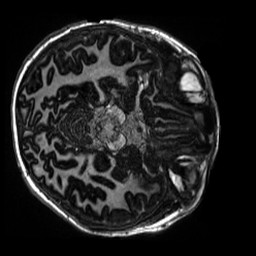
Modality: MP2RAGE
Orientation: axial
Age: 10
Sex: male
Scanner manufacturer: siemens
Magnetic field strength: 3 T
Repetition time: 4 s
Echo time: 0.00303 s